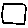
Label: square